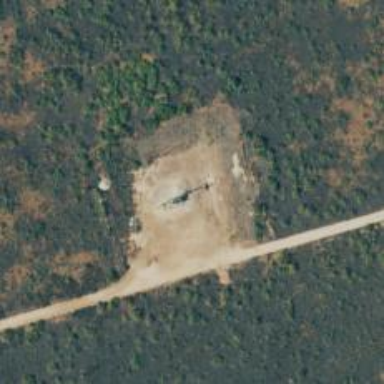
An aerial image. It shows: Petroleum well.